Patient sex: F
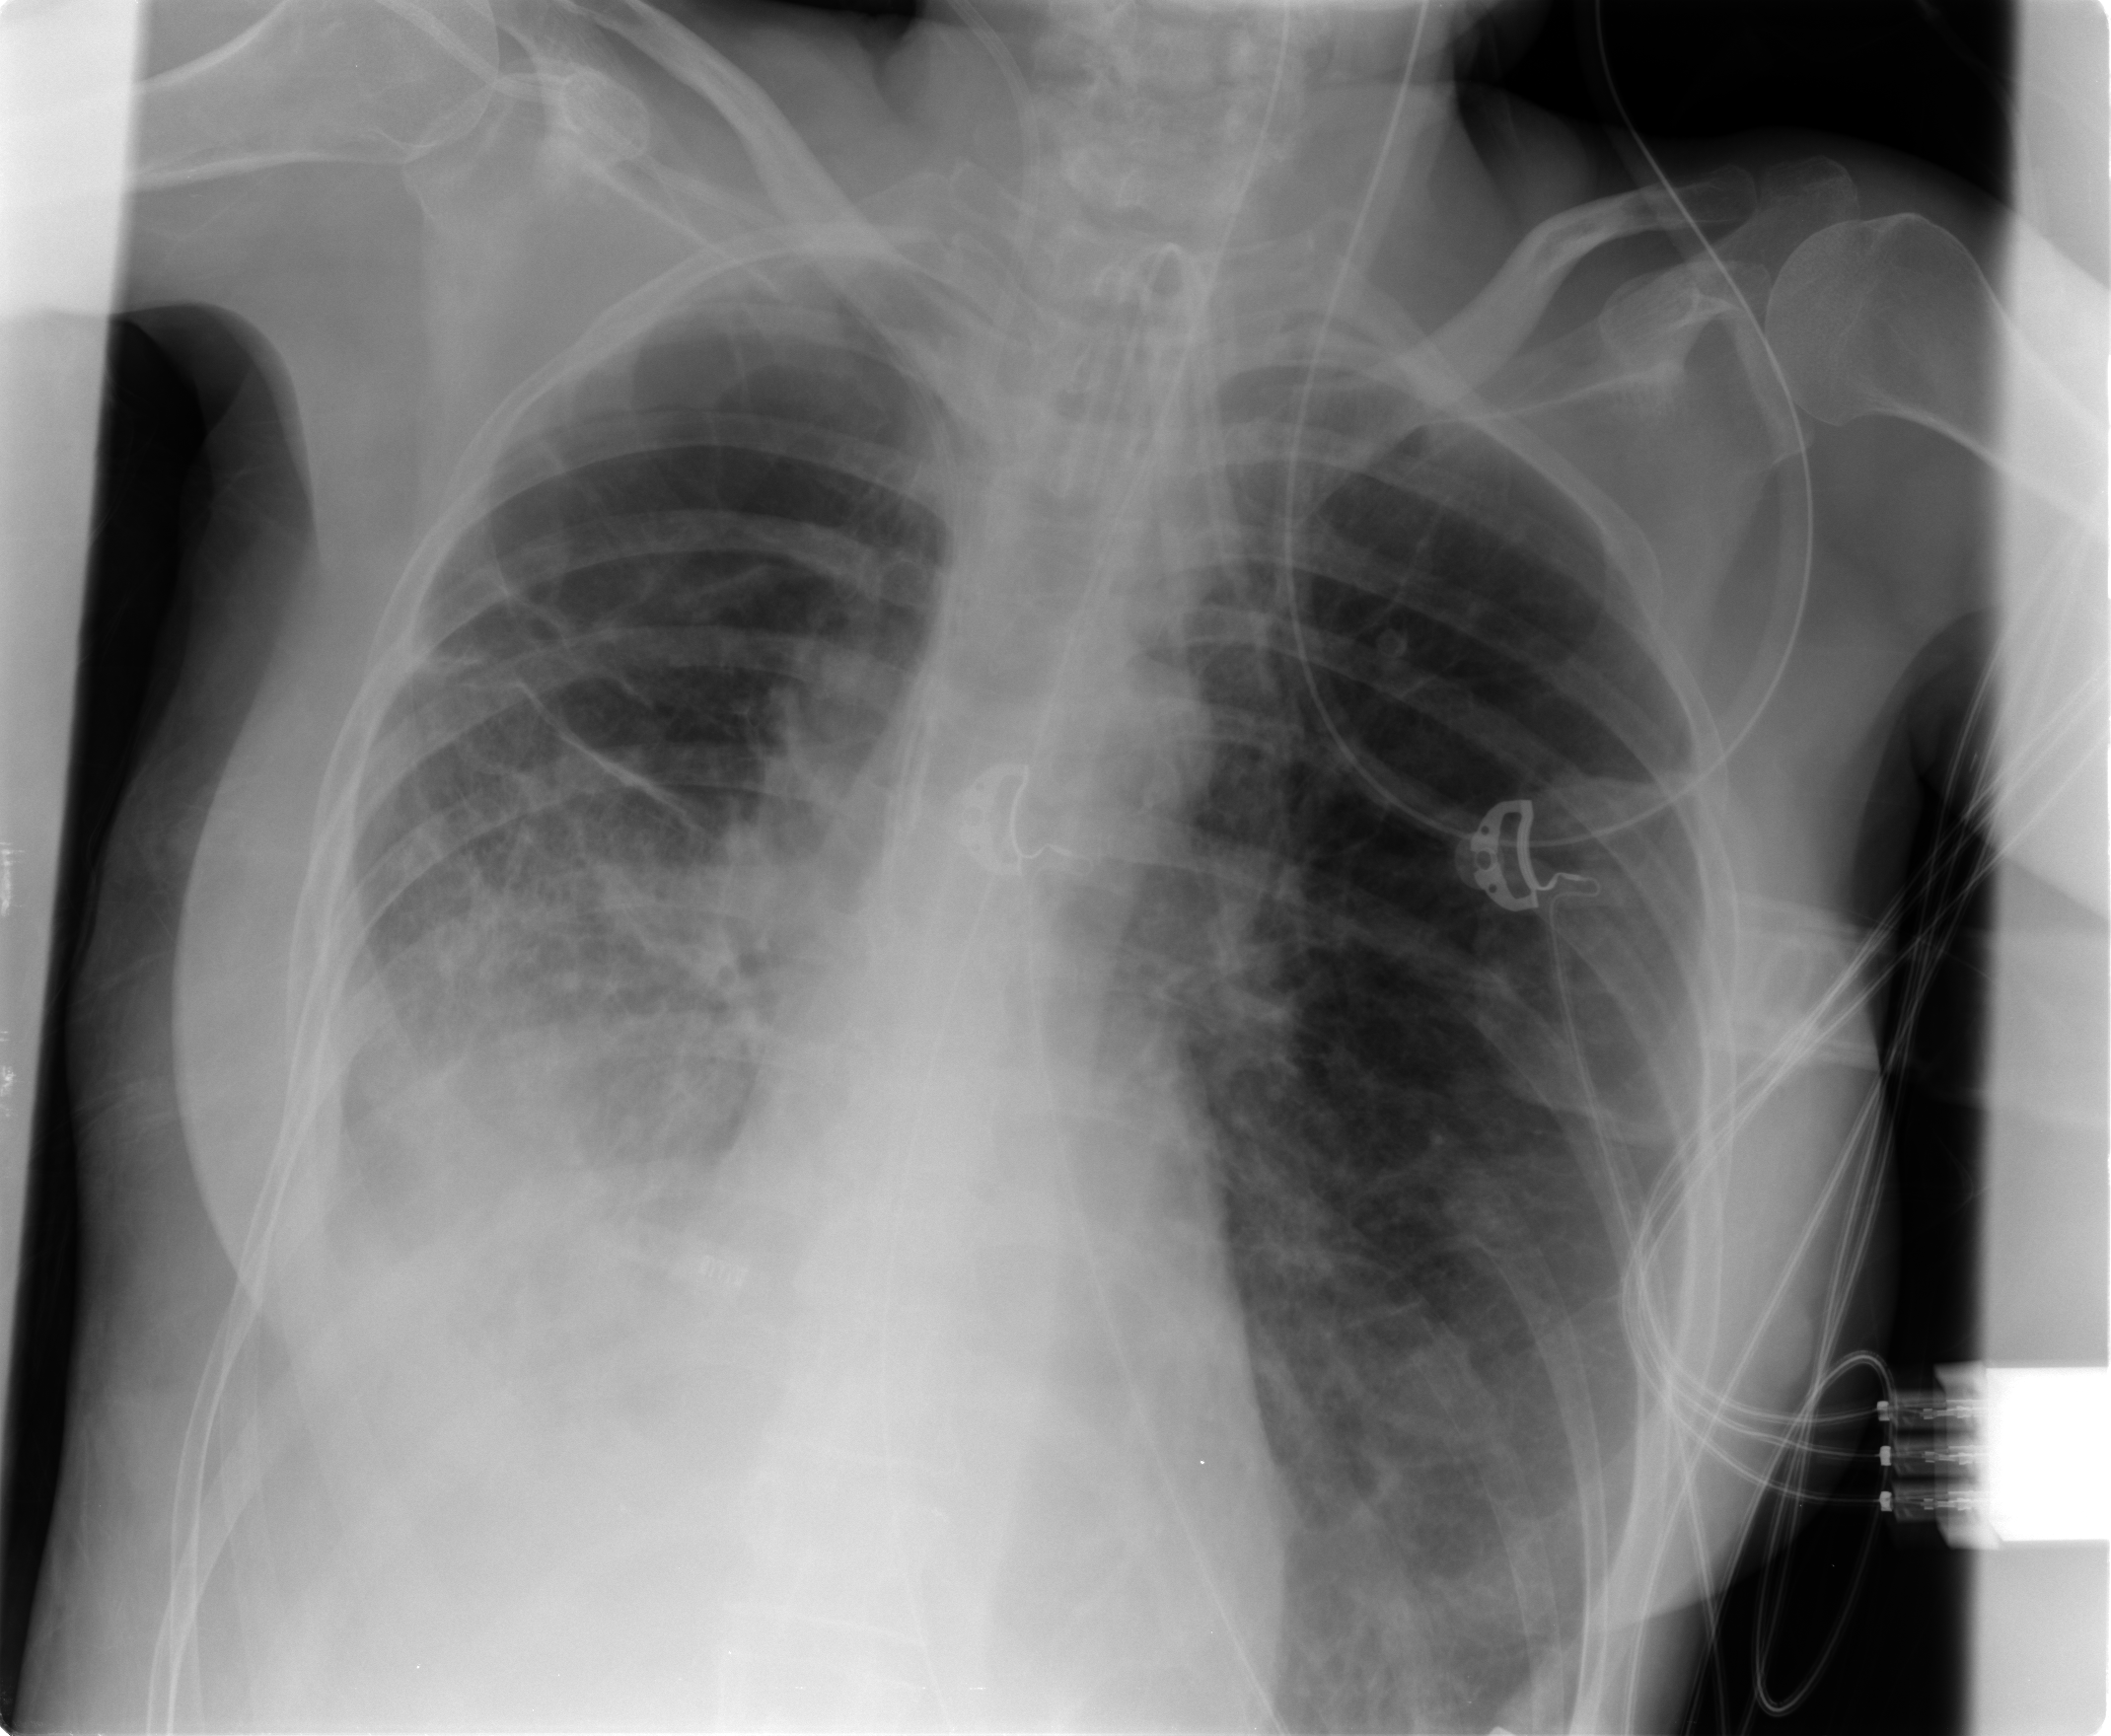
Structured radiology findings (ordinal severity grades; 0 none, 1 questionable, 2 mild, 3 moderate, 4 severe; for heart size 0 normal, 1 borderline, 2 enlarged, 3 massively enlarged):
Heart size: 0
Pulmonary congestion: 0
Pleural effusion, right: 2
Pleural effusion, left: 1
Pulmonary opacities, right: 3
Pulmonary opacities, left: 1
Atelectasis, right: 3
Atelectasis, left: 2